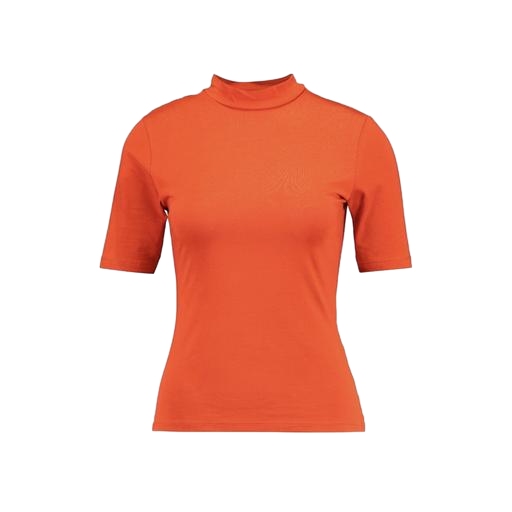
high-neck ribbed-jersey t-shirt, high-neck top, short-sleeve turtleneck top, white background